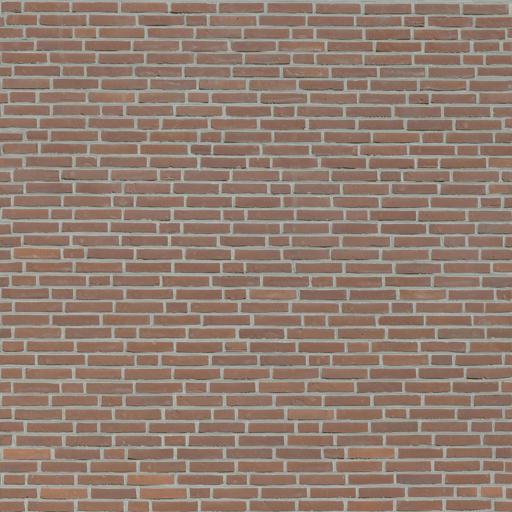
Tags: brick bricks modern red small wall